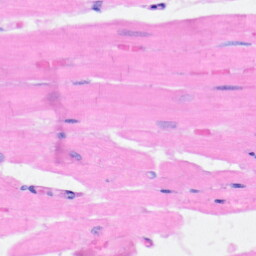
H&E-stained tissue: Heart